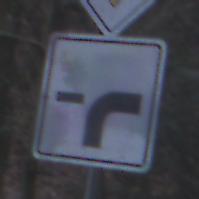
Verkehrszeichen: VerlaufVorfahrtsstrasse9
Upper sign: Vorfahrtsstrasse
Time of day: MorningAfternoon
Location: Outdoor (Nature)
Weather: Overcast
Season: Winter
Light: Natural